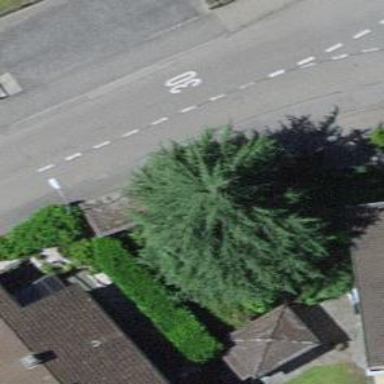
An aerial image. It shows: Kerb barrier.